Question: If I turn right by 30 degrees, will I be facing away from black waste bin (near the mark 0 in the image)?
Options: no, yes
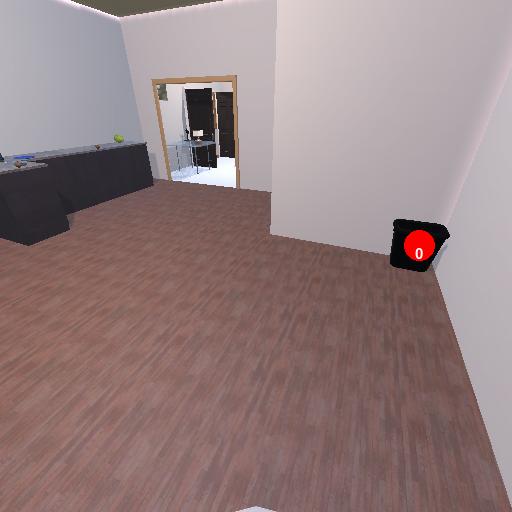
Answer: no